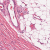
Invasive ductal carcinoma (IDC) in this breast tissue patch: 0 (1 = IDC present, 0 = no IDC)